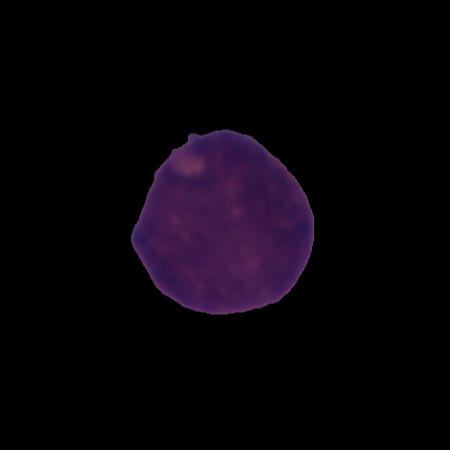
Label: cancer